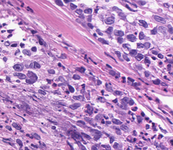
Tumor epithelial tissue: yes
Tumor-associated stroma tissue: yes
Normal tissue: no